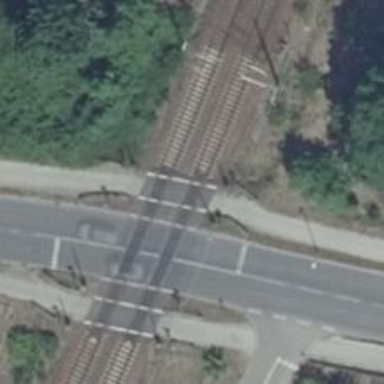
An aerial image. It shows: Railway crossing with traffic signals.